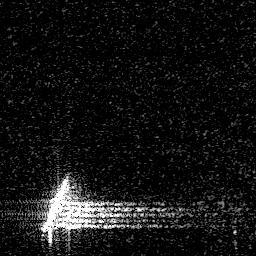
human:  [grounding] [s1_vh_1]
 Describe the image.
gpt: In the satellite image, there is  <ref>1 medium ship </ref> <box>[[15, 75, 26, 91, 0]]</box> located at bottom left.